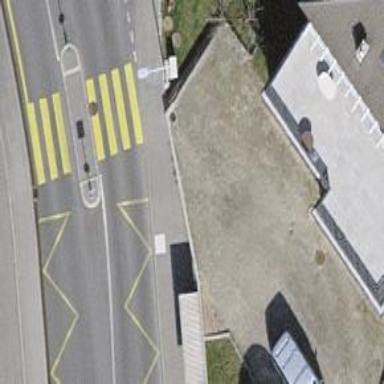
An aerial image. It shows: Platform for public transport. The platform is located by the road.